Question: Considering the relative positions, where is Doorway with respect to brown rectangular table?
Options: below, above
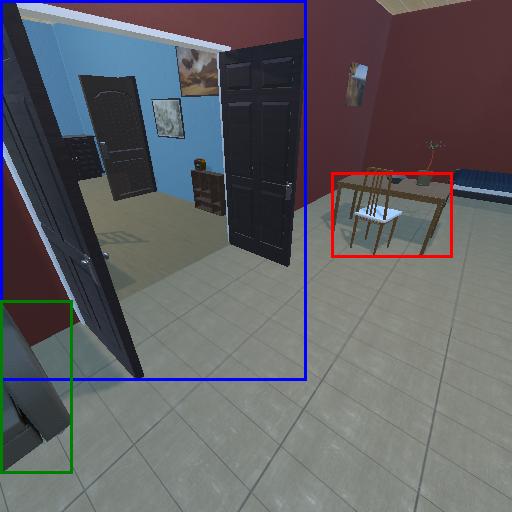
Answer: below